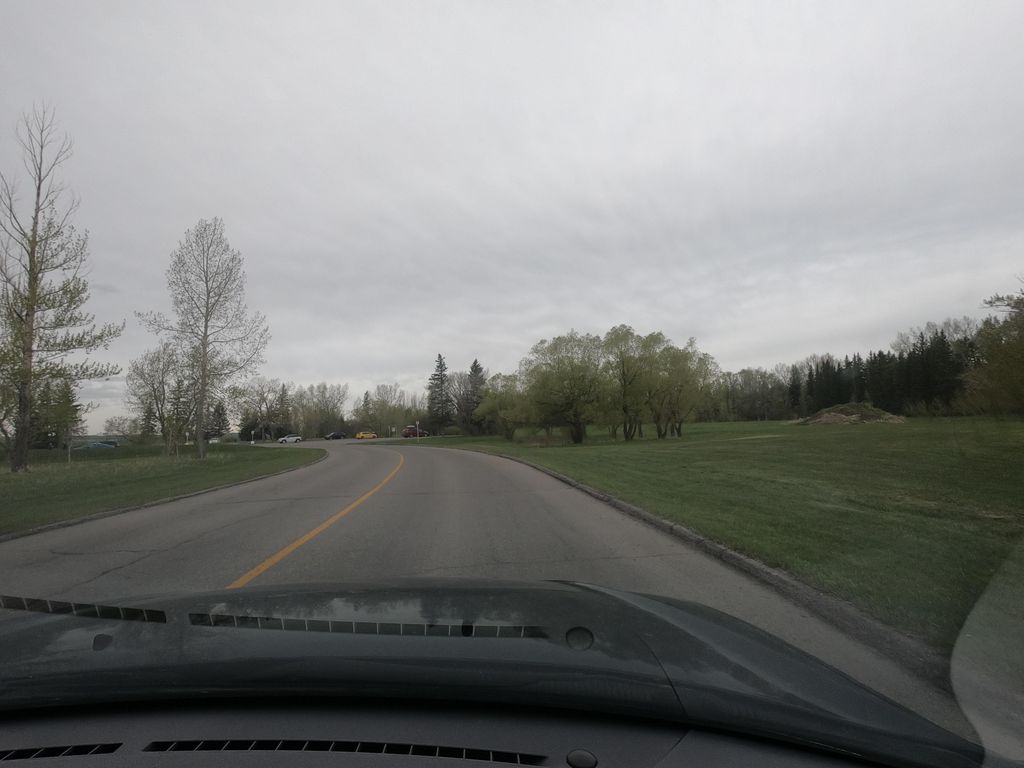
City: calgary